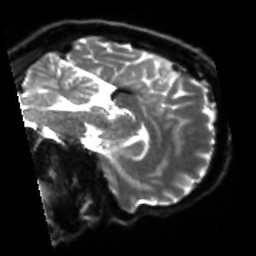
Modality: sbref
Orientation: sagittal
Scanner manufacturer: siemens
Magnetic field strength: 3 T
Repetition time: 4 s
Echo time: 0.0594 s